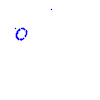
Particle: proton